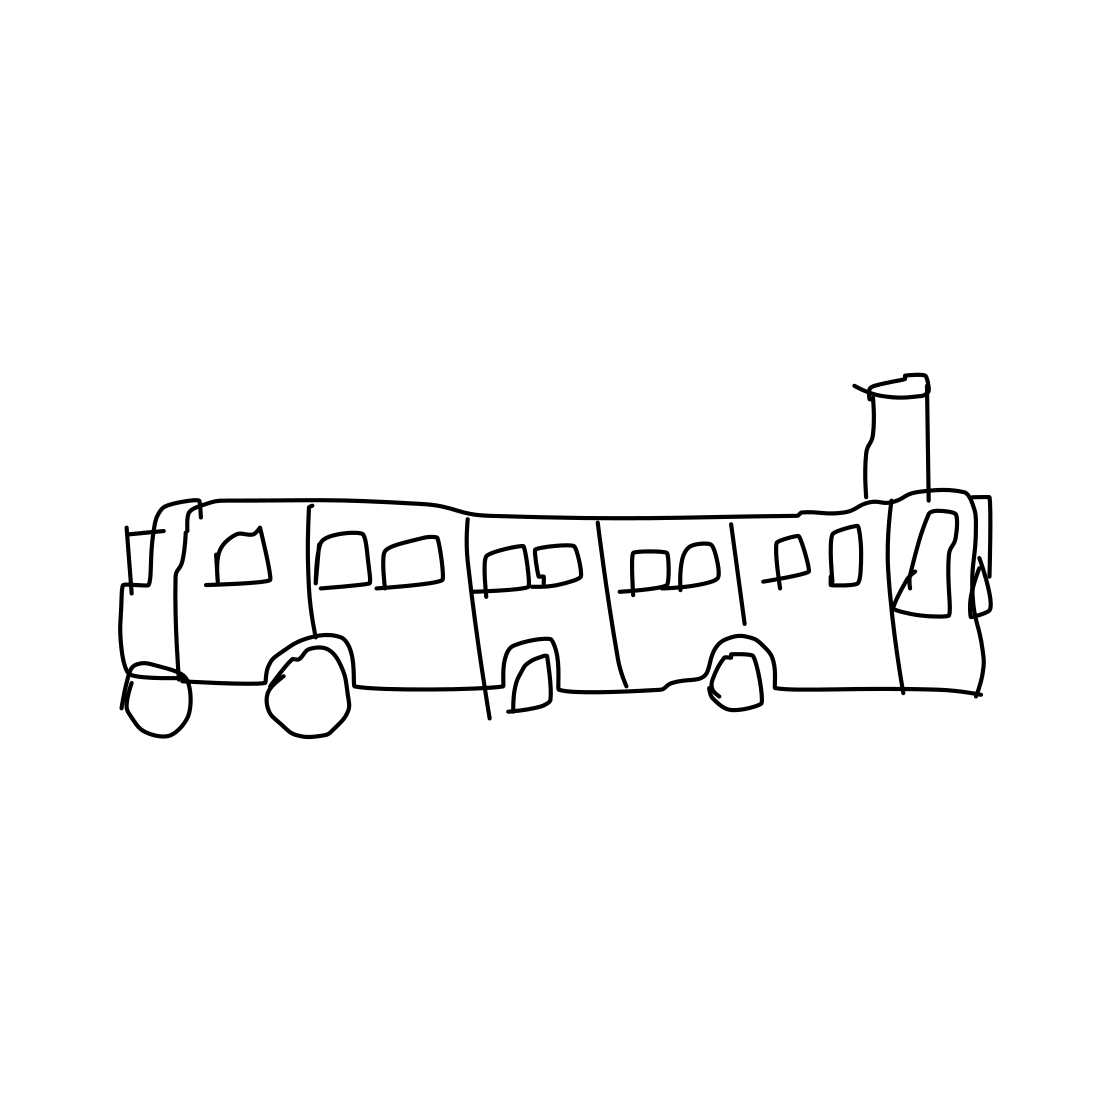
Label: train